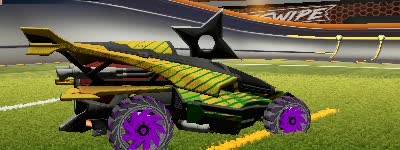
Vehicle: aftershock